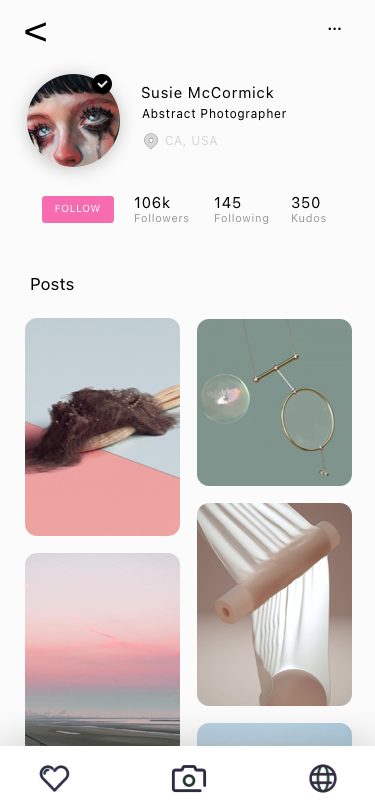
Text in this UI design:
Posts
Susie McCormick
Abstract Photographer
106k
Followers
145
Following
350
Kudos
CA, USA
…
<